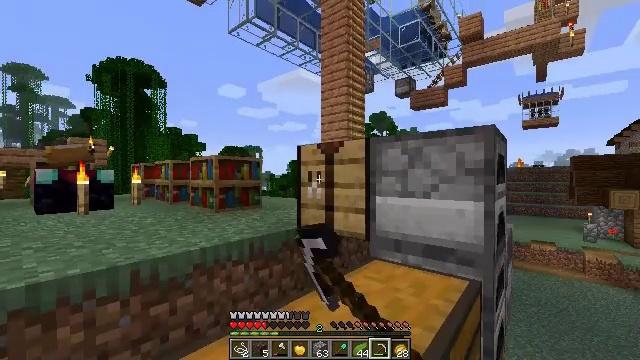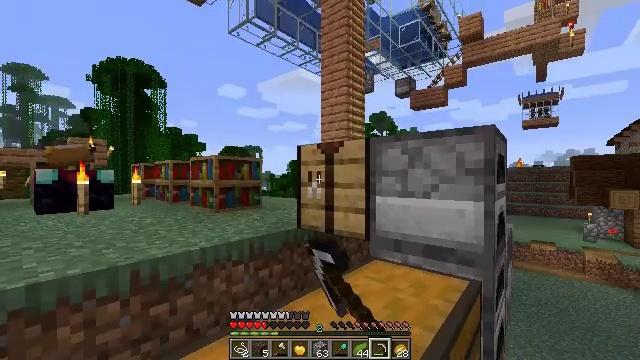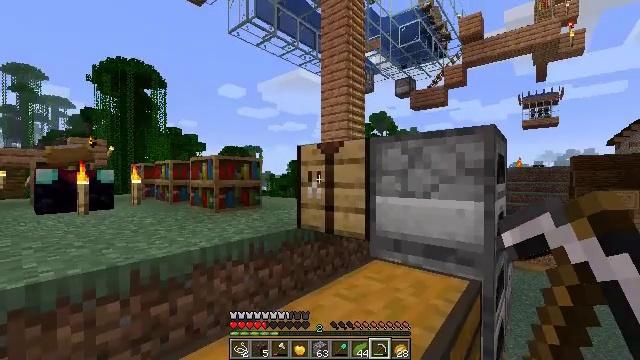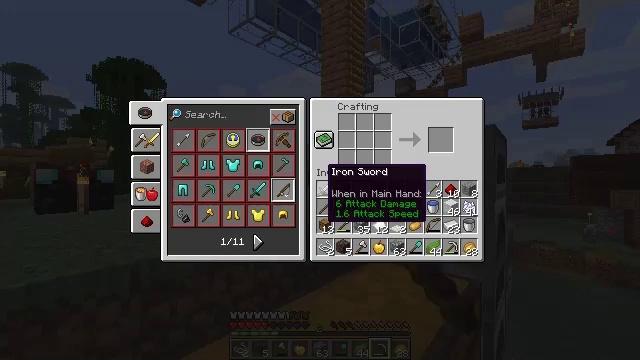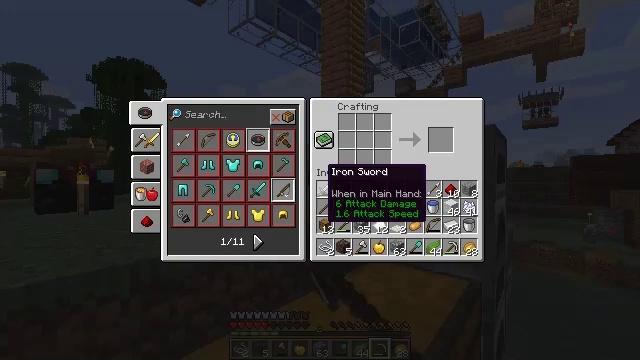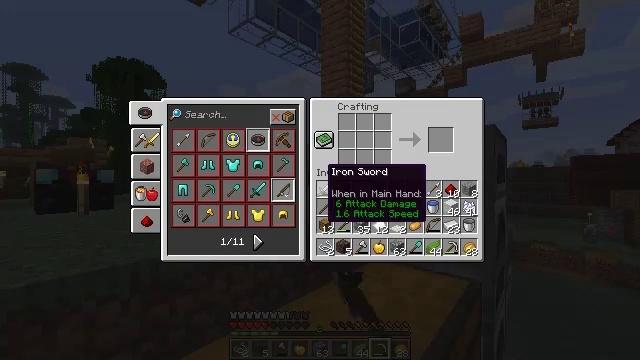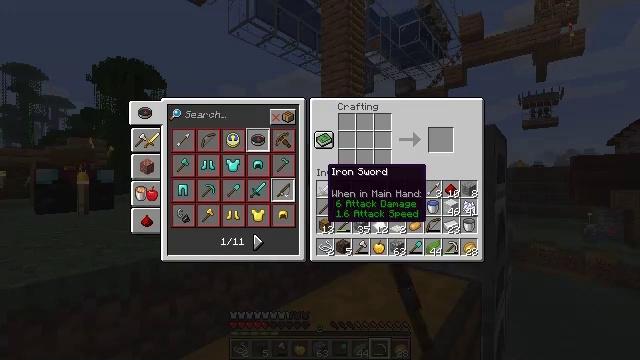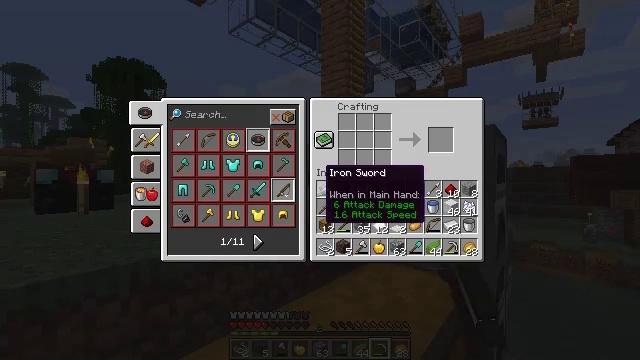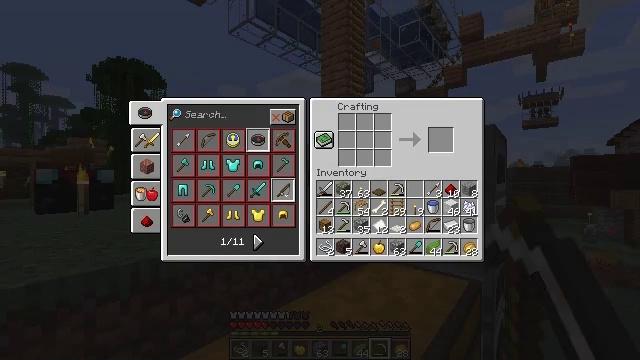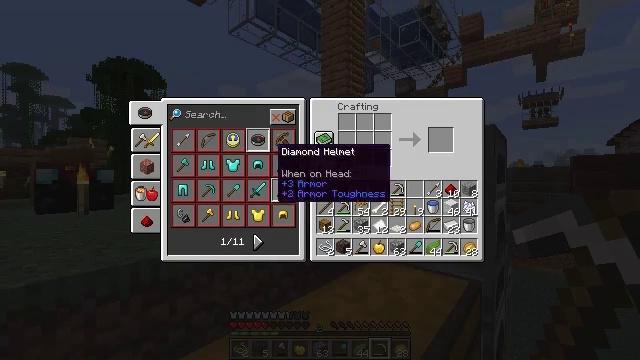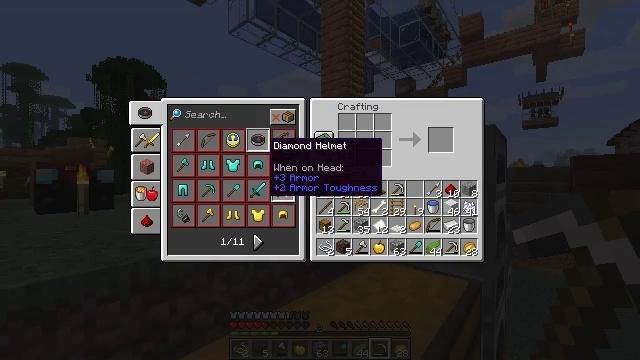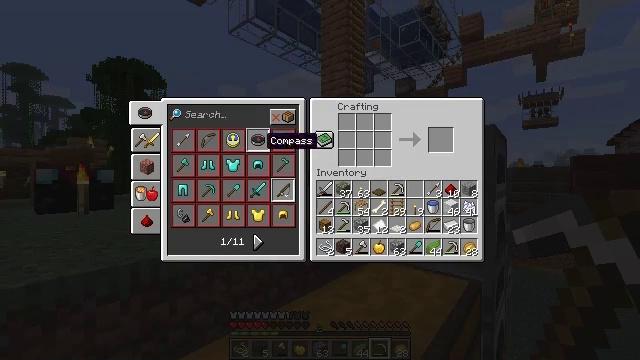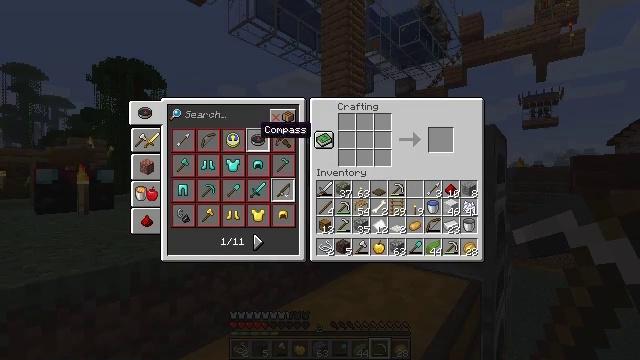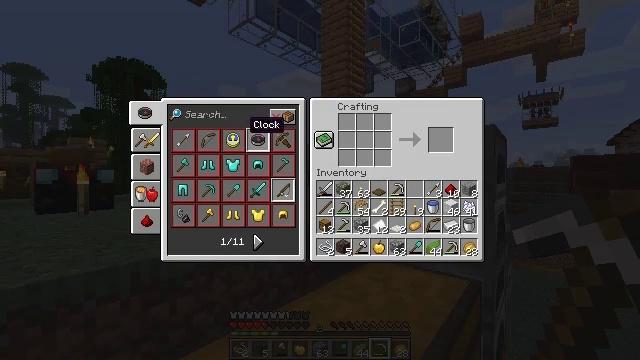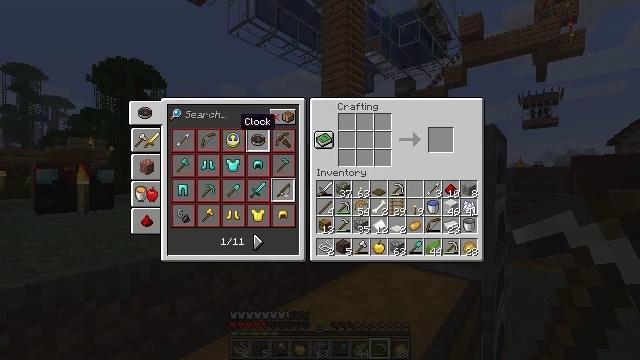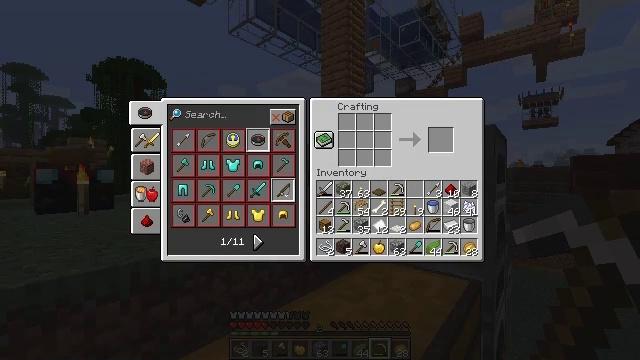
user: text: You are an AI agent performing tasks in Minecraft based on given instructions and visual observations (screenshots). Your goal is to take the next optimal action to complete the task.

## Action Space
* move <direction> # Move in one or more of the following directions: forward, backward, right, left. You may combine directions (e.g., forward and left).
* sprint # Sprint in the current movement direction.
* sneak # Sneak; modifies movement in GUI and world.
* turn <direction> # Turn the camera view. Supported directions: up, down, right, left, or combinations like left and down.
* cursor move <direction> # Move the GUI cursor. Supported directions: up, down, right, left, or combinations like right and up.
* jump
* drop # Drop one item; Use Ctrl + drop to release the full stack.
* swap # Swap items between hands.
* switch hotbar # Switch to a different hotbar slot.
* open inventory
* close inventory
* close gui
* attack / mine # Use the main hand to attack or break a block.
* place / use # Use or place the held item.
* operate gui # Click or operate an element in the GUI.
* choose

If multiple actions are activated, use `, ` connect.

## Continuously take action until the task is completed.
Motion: motion action
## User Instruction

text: Craft a heavy weighted pressure plate.
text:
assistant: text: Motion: use / place
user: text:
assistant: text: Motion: use / place
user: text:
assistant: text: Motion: no_op
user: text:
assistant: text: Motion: no_op
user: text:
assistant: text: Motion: no_op
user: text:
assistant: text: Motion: no_op
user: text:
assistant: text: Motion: no_op
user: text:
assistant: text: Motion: no_op
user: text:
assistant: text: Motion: cursor move left and up
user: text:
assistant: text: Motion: cursor move left
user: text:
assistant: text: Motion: no_op
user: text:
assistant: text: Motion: cursor move up
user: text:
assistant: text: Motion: cursor move left
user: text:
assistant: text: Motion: cursor move left
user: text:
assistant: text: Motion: cursor move left
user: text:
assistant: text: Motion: no_op
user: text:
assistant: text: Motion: no_op
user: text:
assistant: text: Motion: no_op
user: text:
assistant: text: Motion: operate gui
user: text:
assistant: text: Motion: operate gui
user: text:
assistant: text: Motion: operate gui
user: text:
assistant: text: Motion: no_op
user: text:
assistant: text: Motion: no_op
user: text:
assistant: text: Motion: no_op
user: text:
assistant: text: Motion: no_op
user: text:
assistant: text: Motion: no_op
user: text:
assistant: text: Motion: no_op
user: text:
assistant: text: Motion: no_op
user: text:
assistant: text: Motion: no_op
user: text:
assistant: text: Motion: no_op